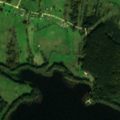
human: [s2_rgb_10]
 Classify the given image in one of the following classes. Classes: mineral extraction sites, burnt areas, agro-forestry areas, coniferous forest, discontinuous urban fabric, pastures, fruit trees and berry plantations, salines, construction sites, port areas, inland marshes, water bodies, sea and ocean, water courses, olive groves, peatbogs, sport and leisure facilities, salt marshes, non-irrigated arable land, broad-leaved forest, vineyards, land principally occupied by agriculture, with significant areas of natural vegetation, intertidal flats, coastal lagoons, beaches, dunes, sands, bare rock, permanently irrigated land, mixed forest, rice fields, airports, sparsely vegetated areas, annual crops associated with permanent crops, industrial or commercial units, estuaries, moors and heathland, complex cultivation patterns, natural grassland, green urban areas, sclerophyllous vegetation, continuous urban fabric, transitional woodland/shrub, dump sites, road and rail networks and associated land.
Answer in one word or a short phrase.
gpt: non-irrigated arable land, pastures, complex cultivation patterns, land principally occupied by agriculture, with significant areas of natural vegetation, mixed forest, transitional woodland/shrub, water bodies